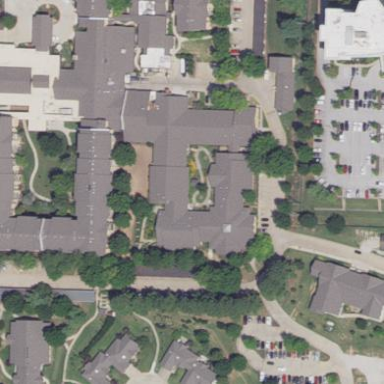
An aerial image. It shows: Dormitory building.